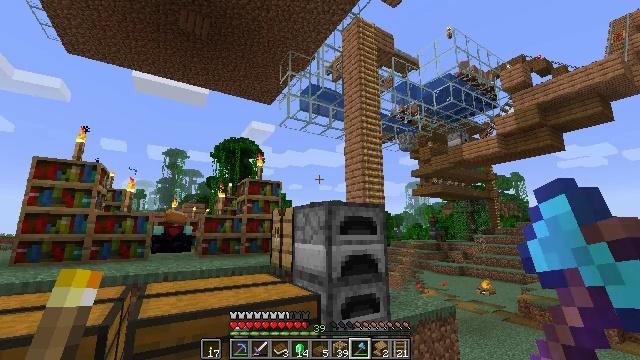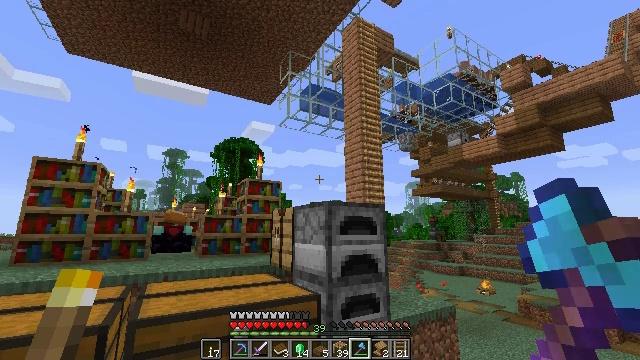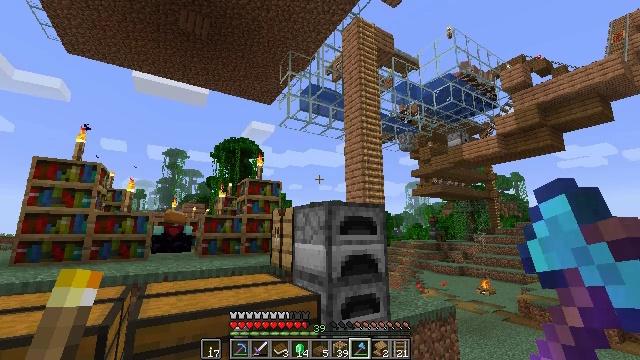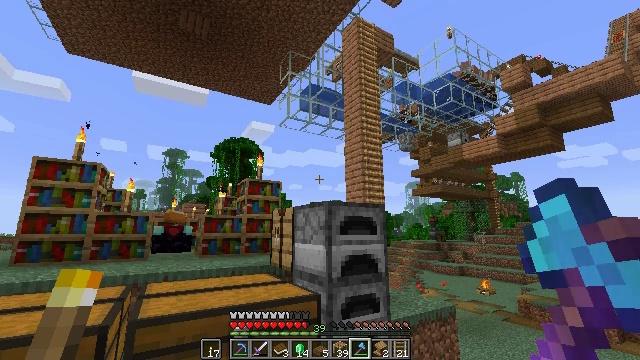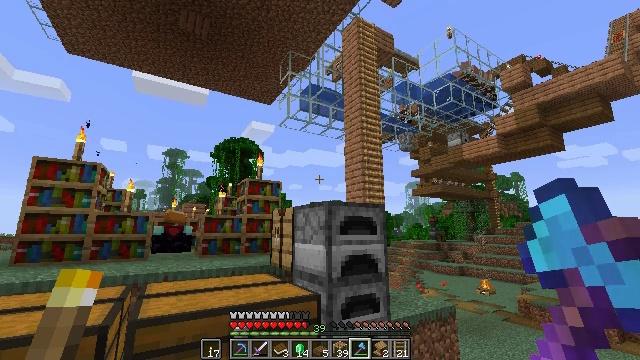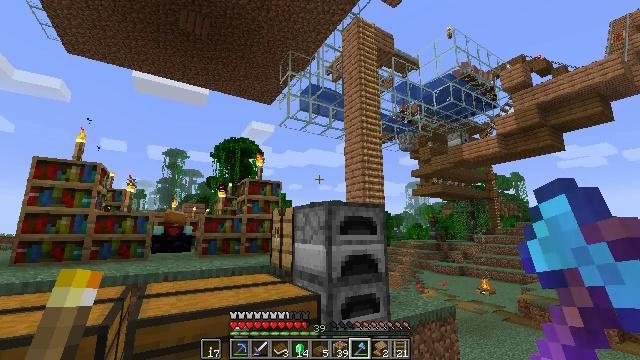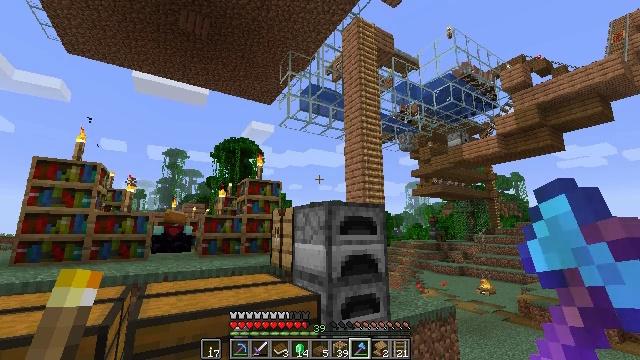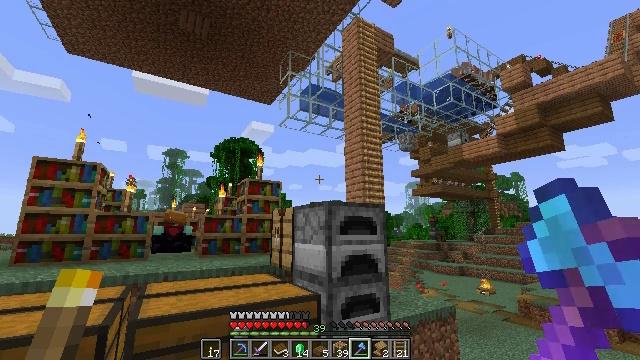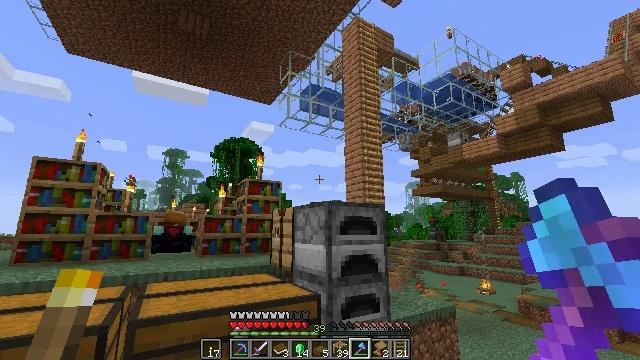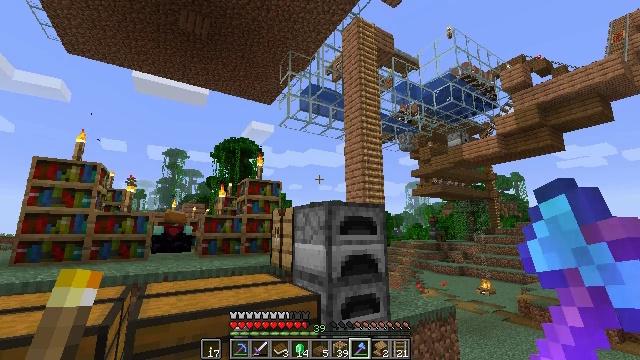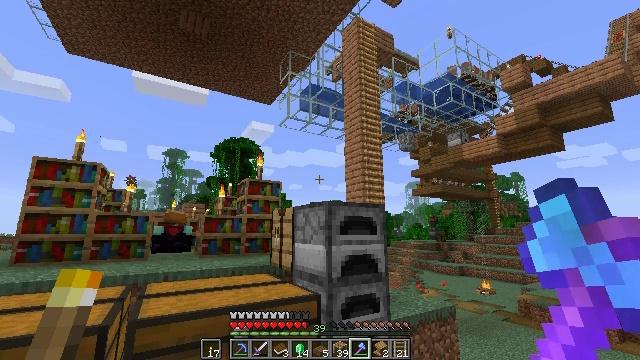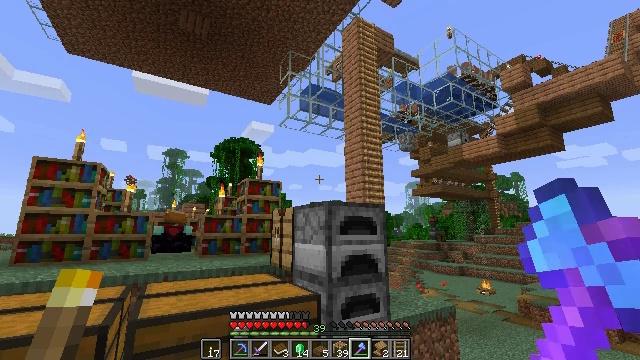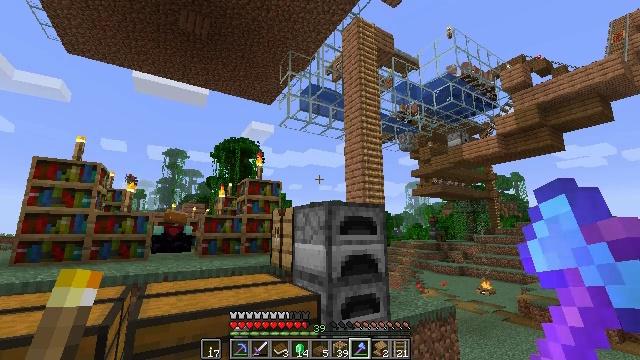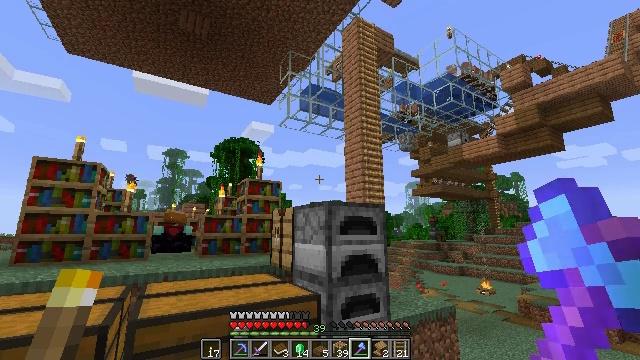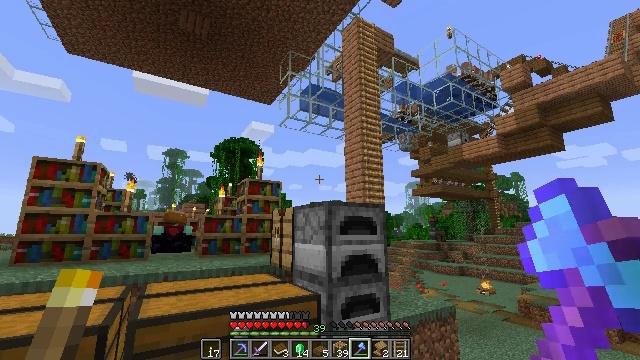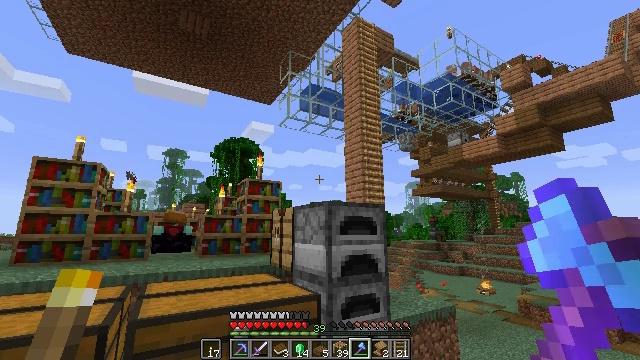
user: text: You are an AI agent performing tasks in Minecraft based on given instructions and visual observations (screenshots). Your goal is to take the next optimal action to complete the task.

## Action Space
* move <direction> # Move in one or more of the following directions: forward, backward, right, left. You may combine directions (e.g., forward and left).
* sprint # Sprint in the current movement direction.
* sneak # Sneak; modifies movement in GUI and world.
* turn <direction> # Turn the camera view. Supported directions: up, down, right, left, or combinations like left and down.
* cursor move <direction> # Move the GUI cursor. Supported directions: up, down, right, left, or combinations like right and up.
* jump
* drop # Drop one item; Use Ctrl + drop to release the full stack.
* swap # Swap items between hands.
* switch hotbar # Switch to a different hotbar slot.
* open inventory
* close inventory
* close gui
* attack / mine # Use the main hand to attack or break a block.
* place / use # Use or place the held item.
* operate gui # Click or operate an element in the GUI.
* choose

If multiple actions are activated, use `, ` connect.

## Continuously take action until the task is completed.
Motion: motion action
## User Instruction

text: Collect the spruce slab.
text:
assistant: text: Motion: no_op
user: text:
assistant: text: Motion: no_op
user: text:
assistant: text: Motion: no_op
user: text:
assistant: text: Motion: no_op
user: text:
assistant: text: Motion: no_op
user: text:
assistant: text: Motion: no_op
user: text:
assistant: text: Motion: no_op
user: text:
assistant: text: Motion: no_op
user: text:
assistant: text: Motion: no_op
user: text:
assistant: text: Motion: no_op
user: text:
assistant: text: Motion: no_op
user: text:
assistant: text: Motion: no_op
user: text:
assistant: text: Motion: no_op
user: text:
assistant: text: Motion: no_op
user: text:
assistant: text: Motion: no_op
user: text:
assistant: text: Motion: no_op
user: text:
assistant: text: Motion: no_op
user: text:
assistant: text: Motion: no_op
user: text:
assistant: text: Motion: no_op
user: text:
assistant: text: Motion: no_op
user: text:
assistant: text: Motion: no_op
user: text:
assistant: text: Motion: no_op
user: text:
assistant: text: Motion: no_op
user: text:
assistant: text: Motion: no_op
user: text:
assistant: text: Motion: no_op
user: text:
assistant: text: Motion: no_op
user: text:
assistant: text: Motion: no_op
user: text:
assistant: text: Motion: no_op
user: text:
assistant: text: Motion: no_op
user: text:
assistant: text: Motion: no_op